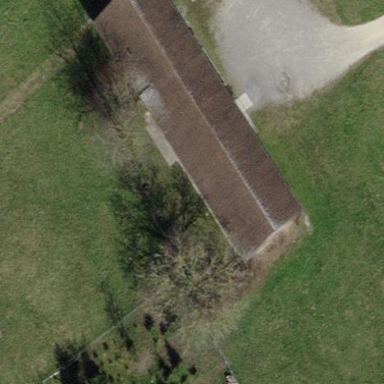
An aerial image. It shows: Hut.